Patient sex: M
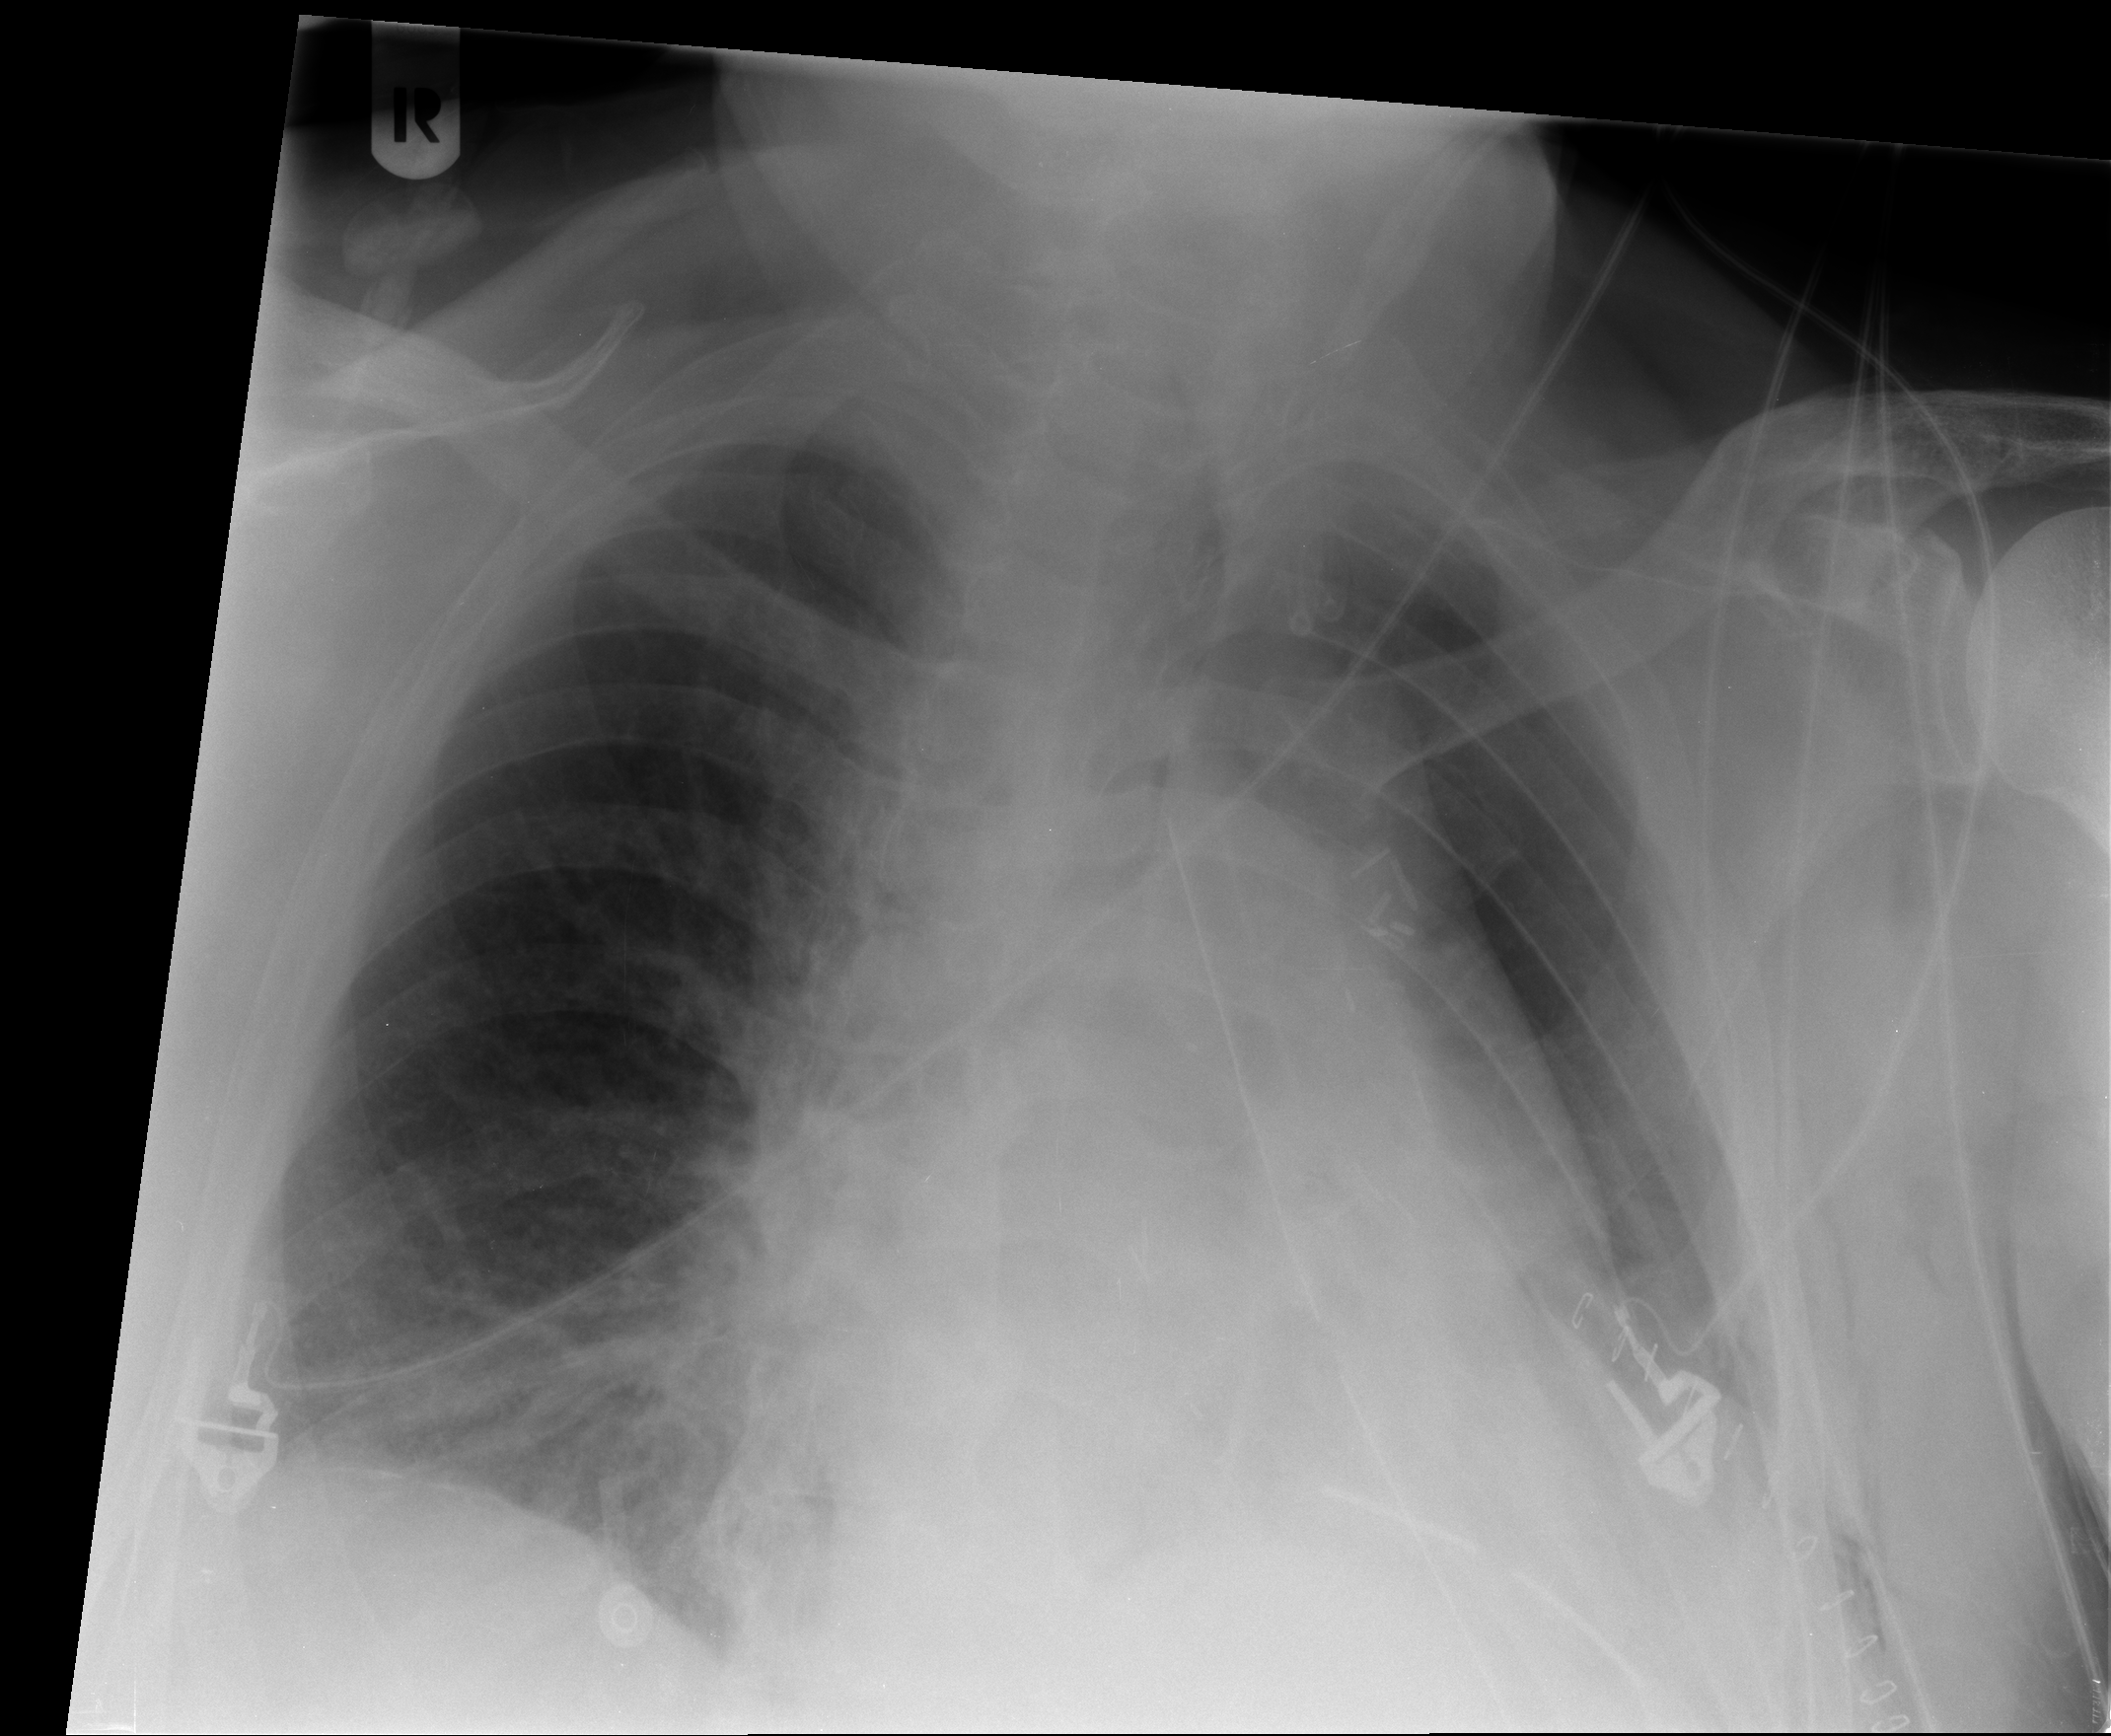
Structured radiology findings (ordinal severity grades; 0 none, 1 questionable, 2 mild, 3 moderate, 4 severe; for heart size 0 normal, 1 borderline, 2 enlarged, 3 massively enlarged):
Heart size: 2
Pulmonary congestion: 1
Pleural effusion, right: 0
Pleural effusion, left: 2
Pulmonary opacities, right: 0
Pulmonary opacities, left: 0
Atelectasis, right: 2
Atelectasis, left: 3